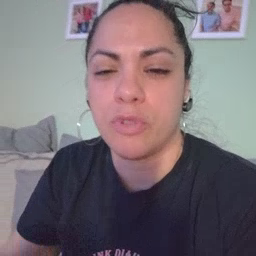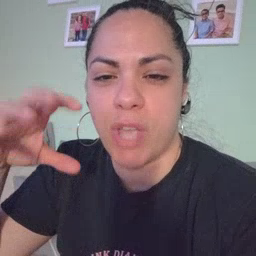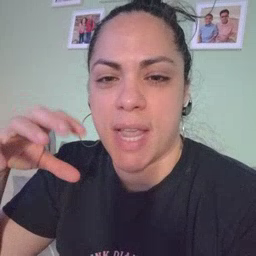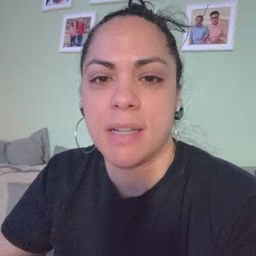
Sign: rain